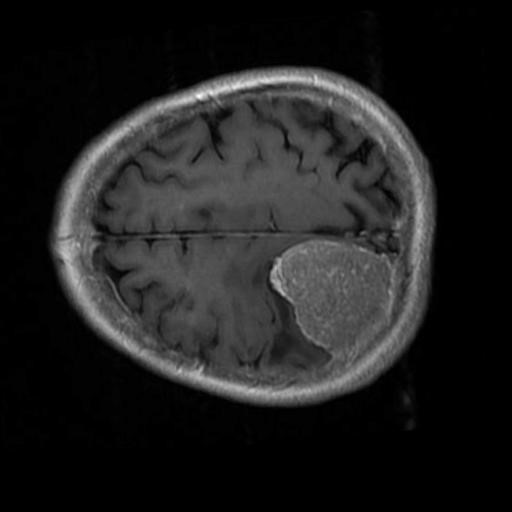
Label: brain_menin